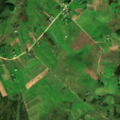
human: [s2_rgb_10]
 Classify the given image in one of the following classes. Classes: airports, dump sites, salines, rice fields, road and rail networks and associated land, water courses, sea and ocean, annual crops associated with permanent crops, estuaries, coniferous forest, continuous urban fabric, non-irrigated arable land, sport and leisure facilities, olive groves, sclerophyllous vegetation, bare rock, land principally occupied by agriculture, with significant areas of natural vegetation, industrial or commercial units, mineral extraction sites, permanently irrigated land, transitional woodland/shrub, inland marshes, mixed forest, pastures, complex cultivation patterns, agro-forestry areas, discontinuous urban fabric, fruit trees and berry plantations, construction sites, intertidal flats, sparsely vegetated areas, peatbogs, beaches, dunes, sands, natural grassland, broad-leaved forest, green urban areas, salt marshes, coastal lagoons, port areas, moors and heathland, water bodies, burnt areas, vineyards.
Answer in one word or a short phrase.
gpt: complex cultivation patterns, transitional woodland/shrub, water bodies